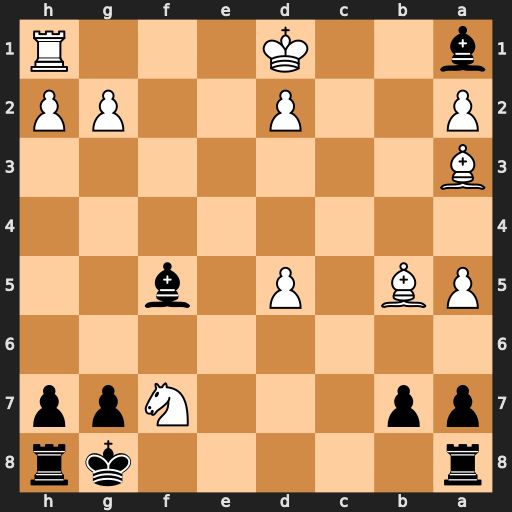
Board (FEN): r5kr/pp3Npp/8/PB1P1b2/8/B7/P2P2PP/b2K3R
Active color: b
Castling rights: -
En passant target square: -
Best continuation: Kxf7 Rf1 Kg6